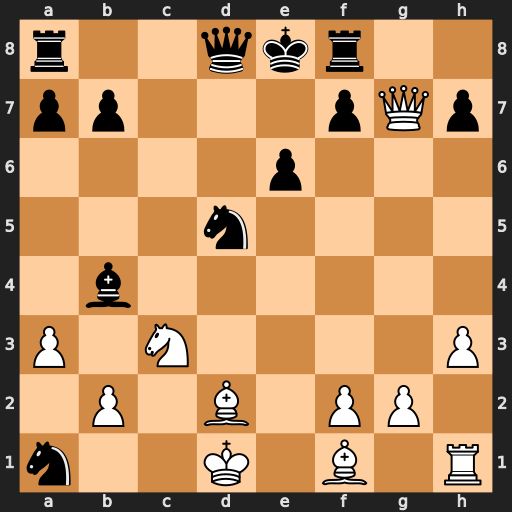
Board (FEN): r2qkr2/pp3pQp/4p3/3n4/1b6/P1N4P/1P1B1PP1/n2K1B1R
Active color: w
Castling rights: q
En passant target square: -
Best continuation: Bb5+ Ke7 Bg5+